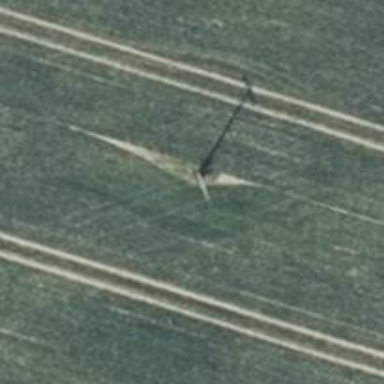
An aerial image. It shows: Power pole.